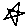
Label: star